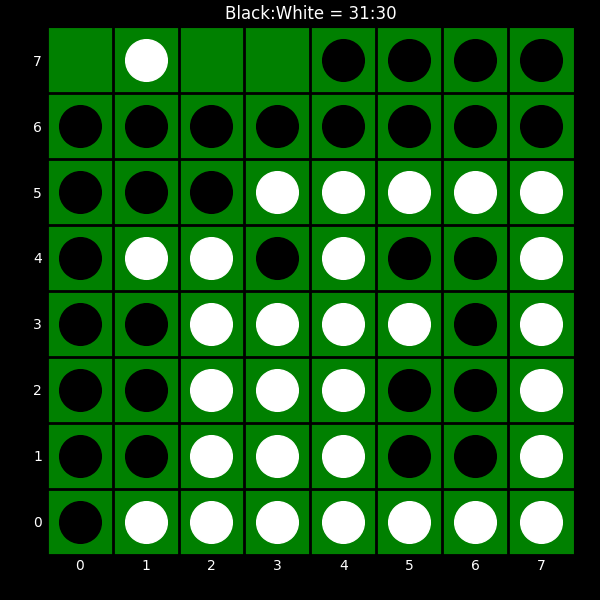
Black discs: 31
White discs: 30